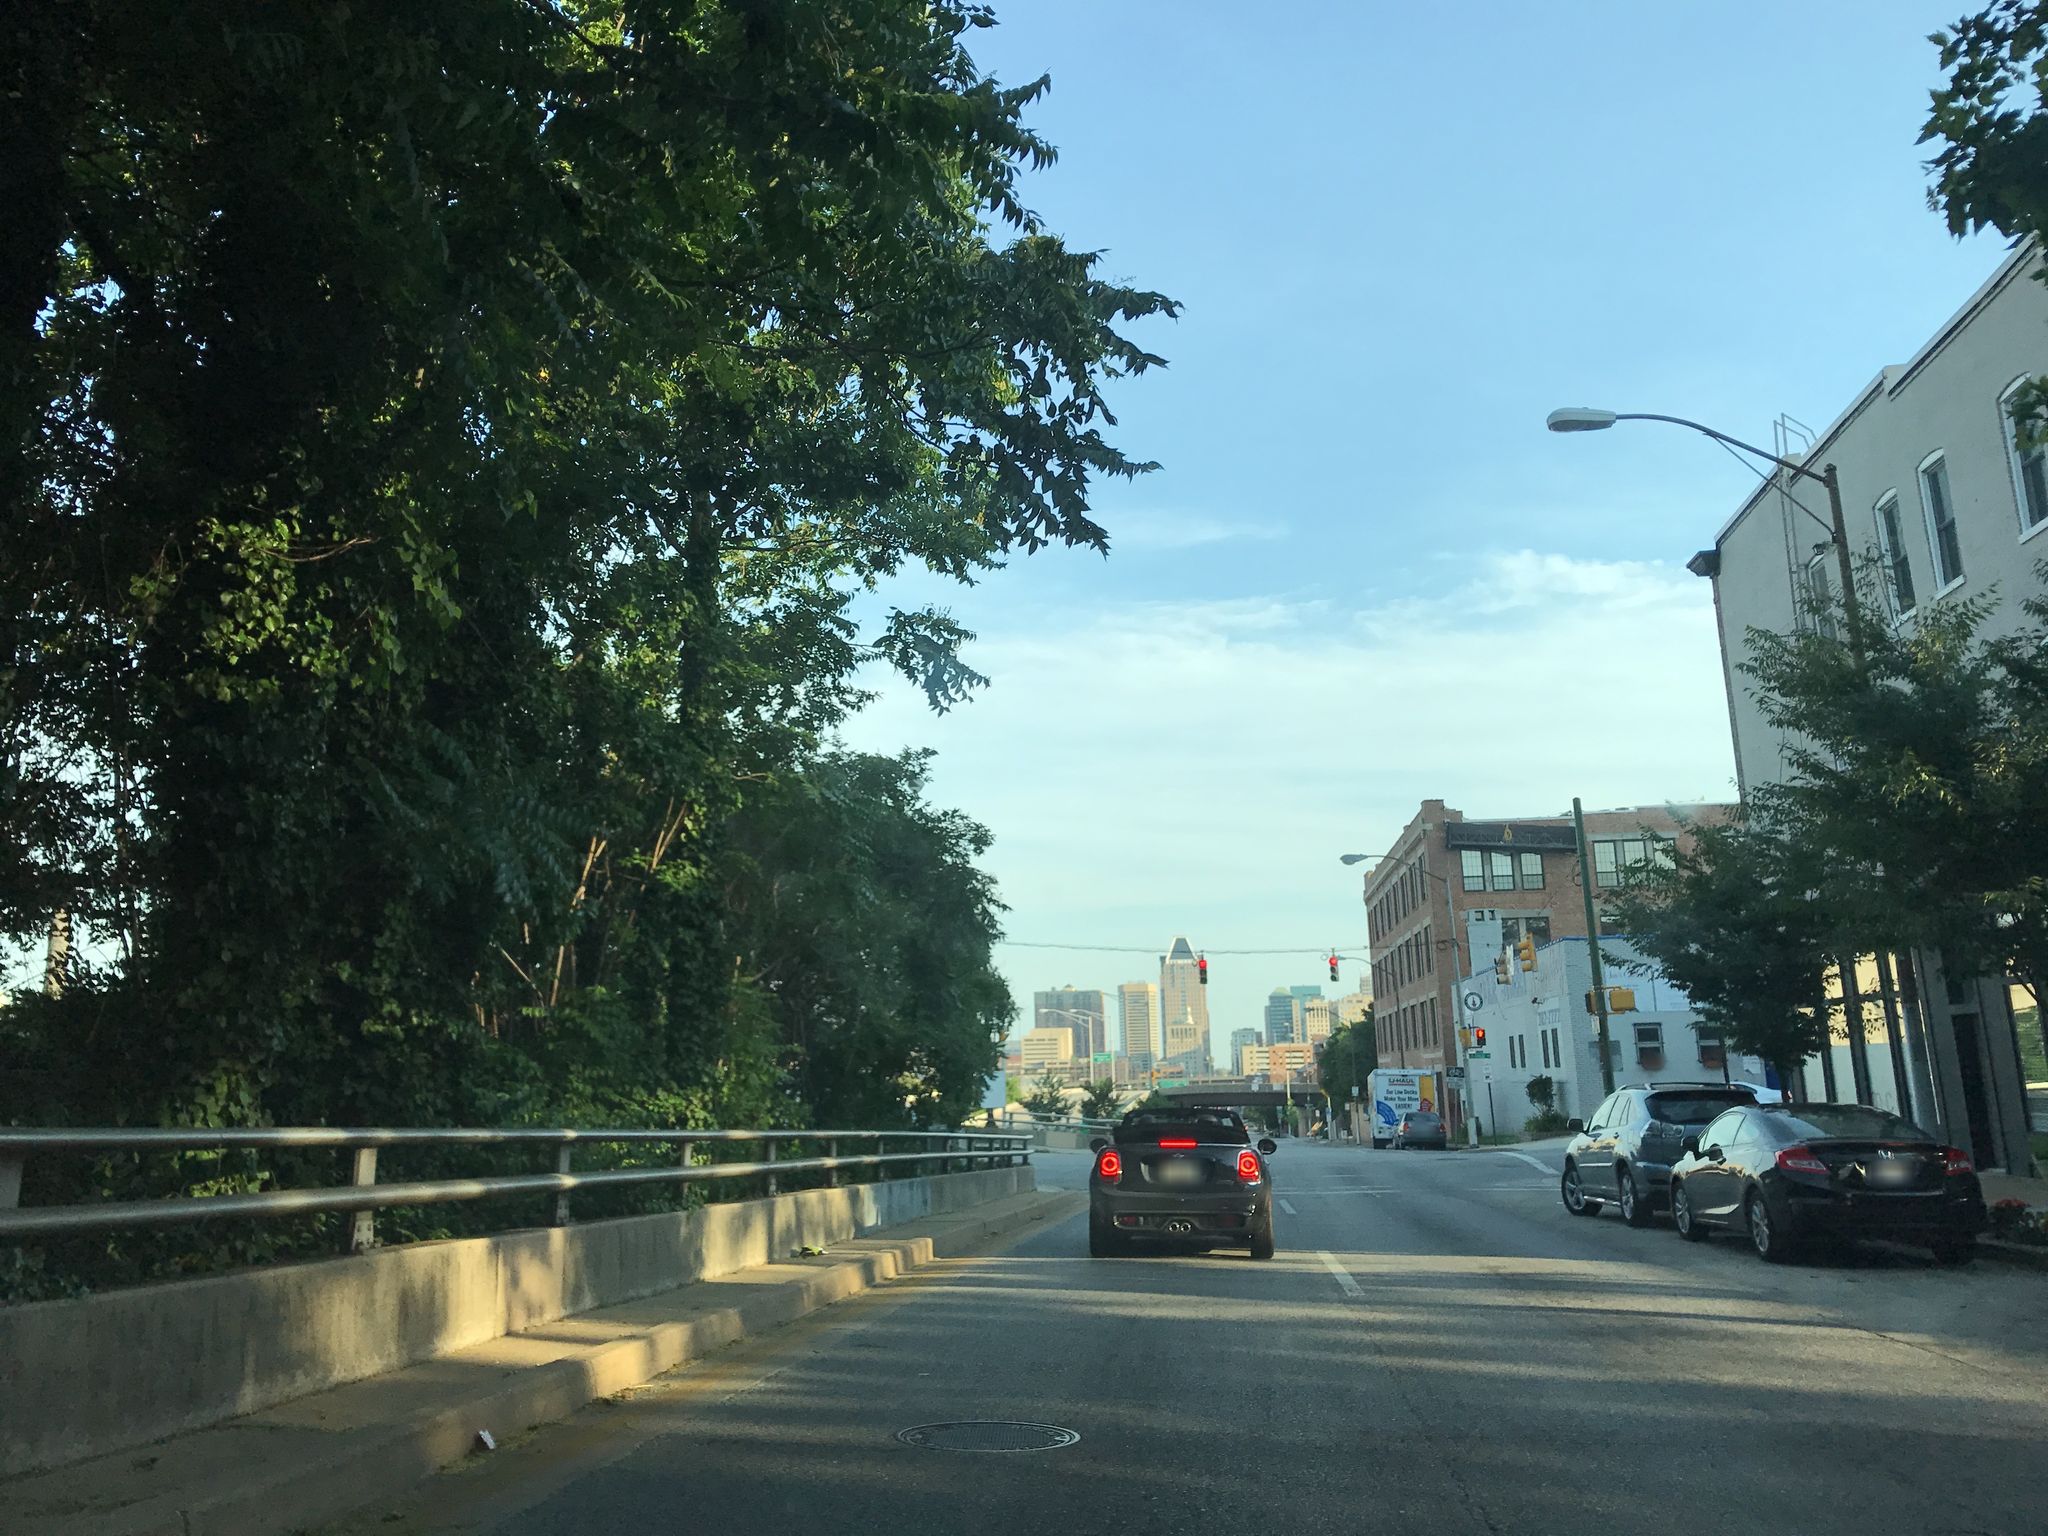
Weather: clear
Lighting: day
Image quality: good
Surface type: driving surface
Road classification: tertiary
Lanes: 2
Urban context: urban centre
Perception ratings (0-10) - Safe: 5.63, Lively: 8.29, Beautiful: 4.87, Boring: 3.54, Depressing: 4.29, Wealthy: 5.34